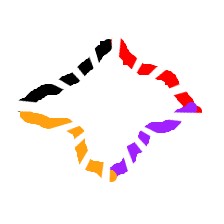
Shape: rhombus